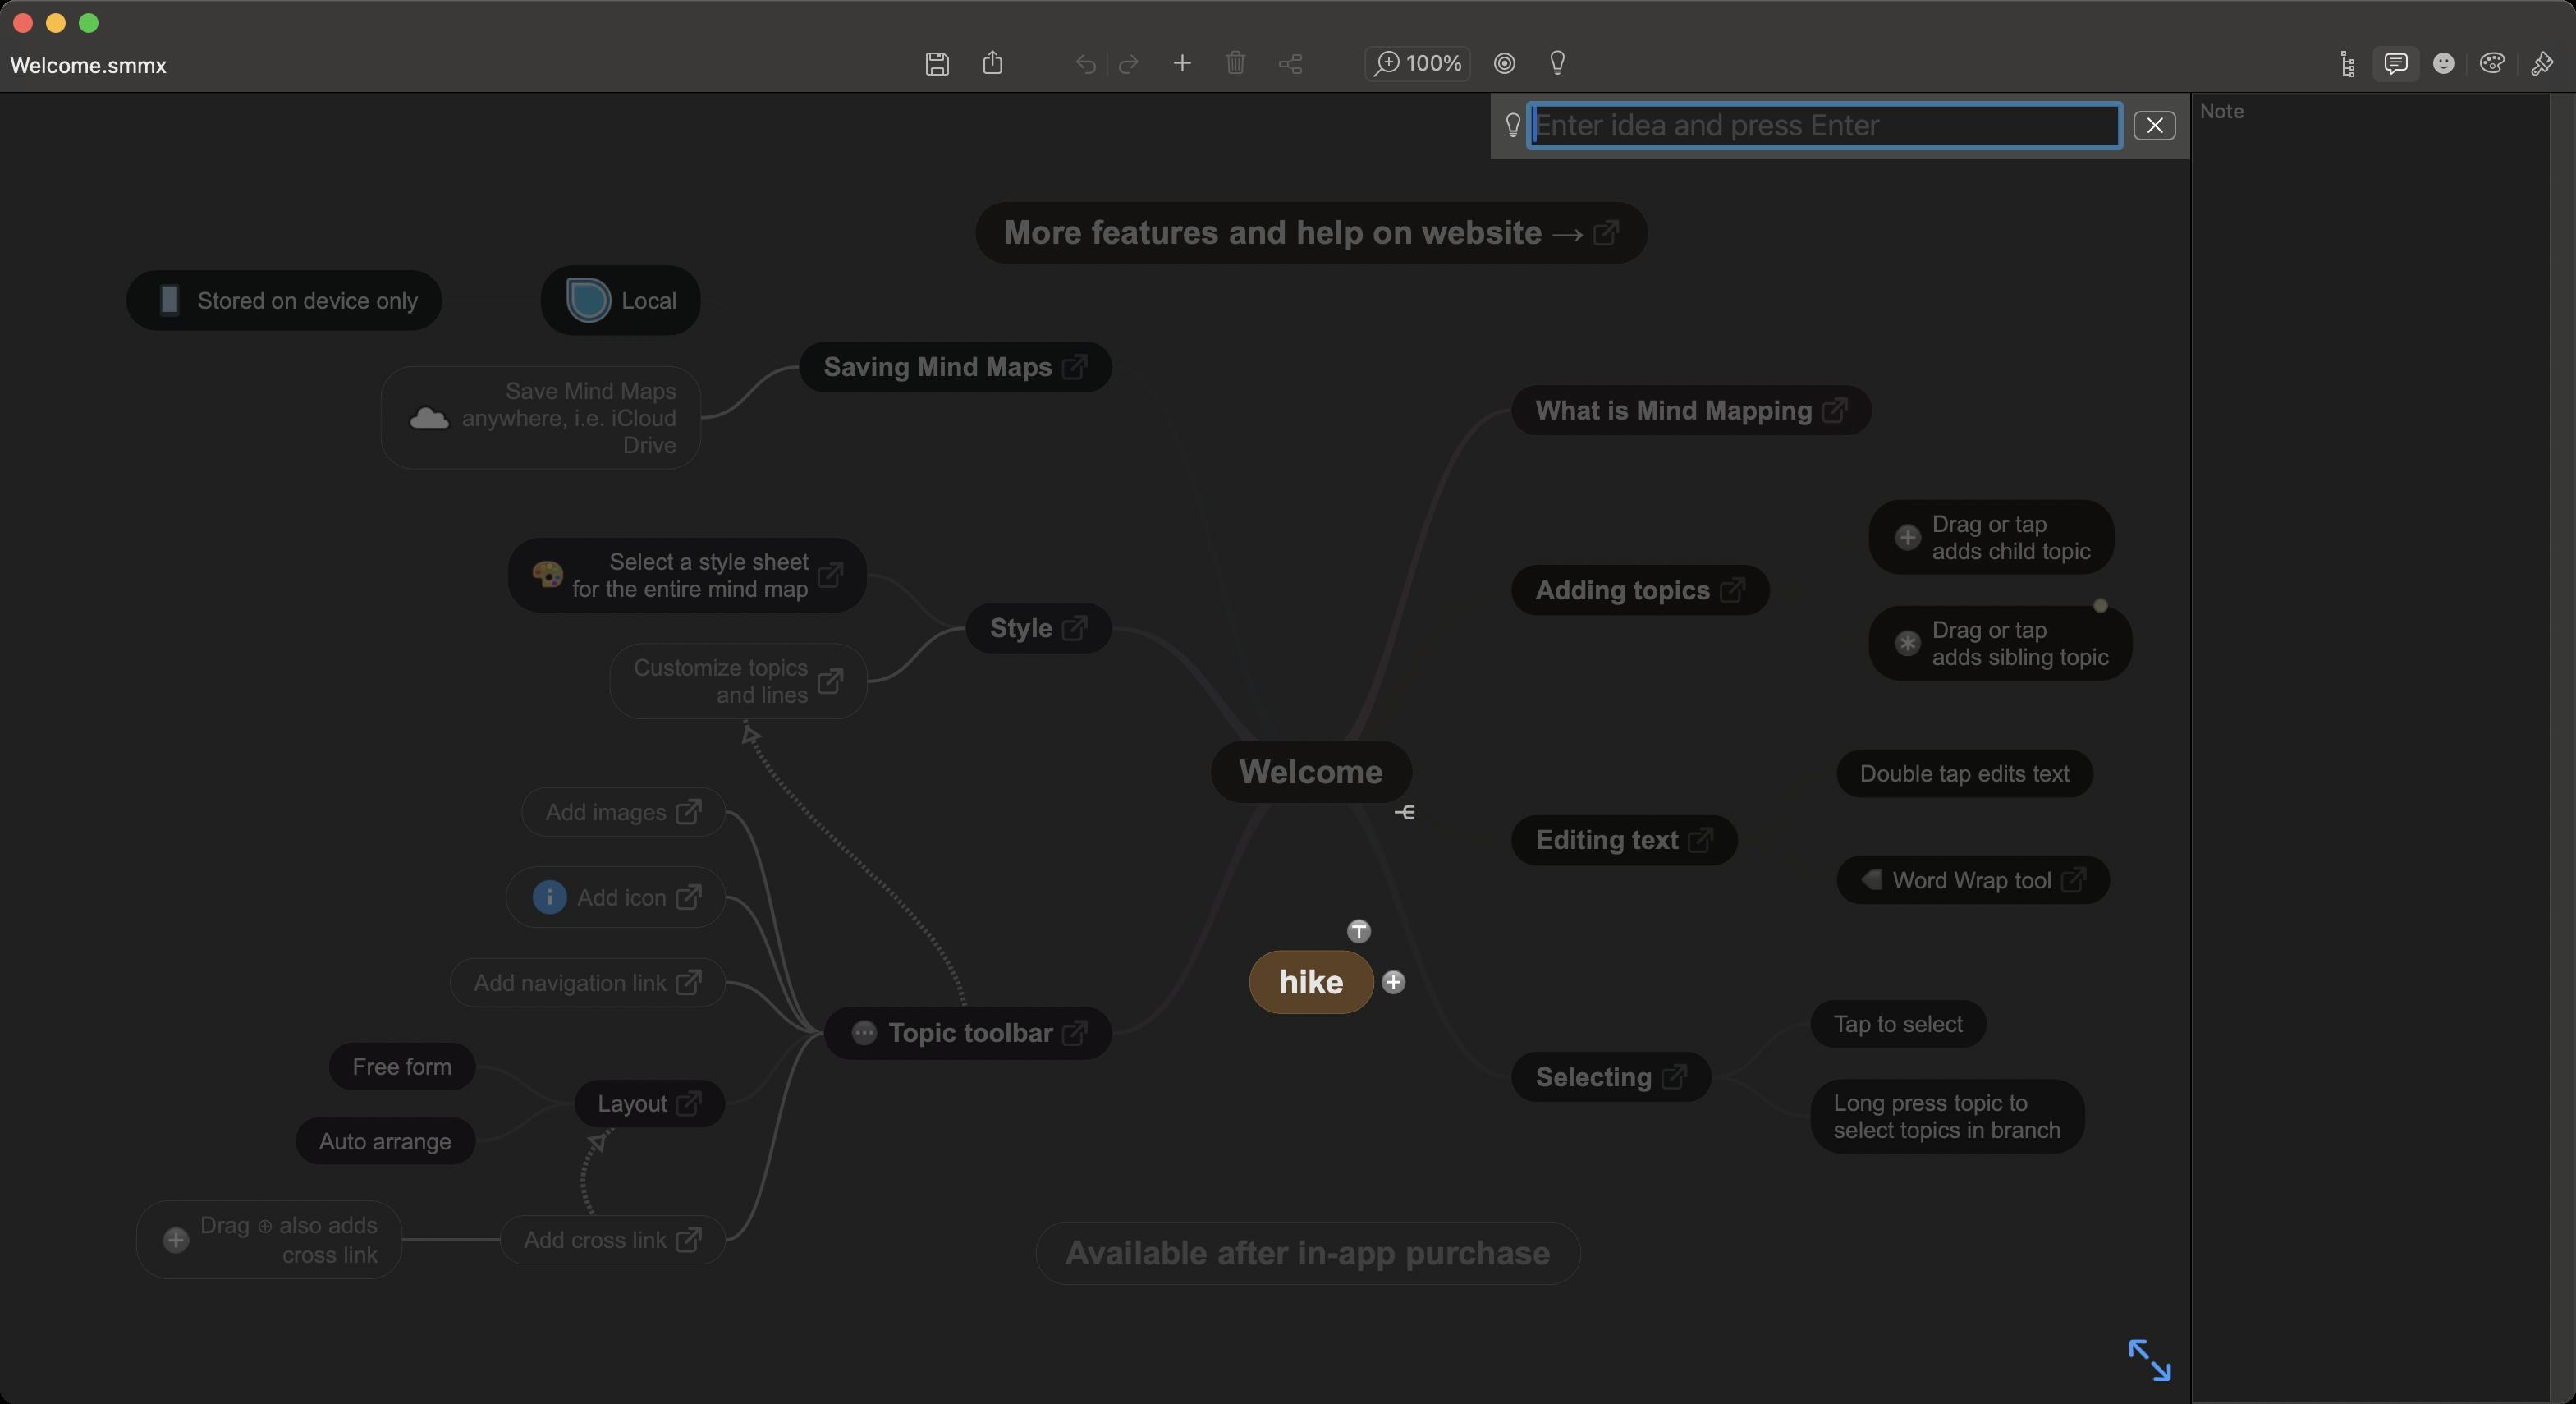
Accessibility tree:
{"name": "Welcome.smmx", "role": "AXWindow", "description": null, "role_description": "standard window", "value": null, "position": "64.00;118.00", "size": "1569;855", "children": [{"name": null, "role": "AXSplitGroup", "description": null, "role_description": "split group", "value": null, "position": "0.00;56.00", "size": "1569;799", "children": [{"name": "", "role": "AXButton", "description": "enter full screen", "role_description": "button", "value": null, "position": "1294.00;809.00", "size": "32;38", "children": []}, {"name": "", "role": "AXButton", "description": "stop progress", "role_description": "button", "value": null, "position": "1299.50;67.50", "size": "26;19", "children": []}, {"name": null, "role": "AXImage", "description": "", "role_description": "image", "value": null, "position": "916.00;67.50", "size": "12;17", "children": []}, {"name": null, "role": "AXTextField", "description": null, "role_description": "text field", "value": "", "position": "931.50;63.50", "size": "360;26", "children": []}, {"name": null, "role": "AXSplitter", "description": null, "role_description": "splitter", "value": 1334.0, "position": "1334.00;56.00", "size": "1;799", "children": []}, {"name": null, "role": "AXGroup", "description": null, "role_description": "group", "value": null, "position": "1335.00;56.00", "size": "234;799", "children": [{"name": null, "role": "AXScrollArea", "description": null, "role_description": "scroll area", "value": null, "position": "1335.00;56.00", "size": "234;799", "children": [{"name": null, "role": "AXTextArea", "description": null, "role_description": "text entry area", "value": "", "position": "1336.00;57.00", "size": "217;797", "children": []}, {"name": null, "role": "AXScrollBar", "description": null, "role_description": "scroll bar", "value": 1.0, "position": "1553.00;57.00", "size": "15;797", "children": []}]}]}]}, {"name": null, "role": "AXToolbar", "description": null, "role_description": "toolbar", "value": null, "position": "0.00;28.00", "size": "1569;28", "children": [{"name": null, "role": "AXGroup", "description": null, "role_description": "group", "value": null, "position": "2.00;28.00", "size": "104;28", "children": [{"name": null, "role": "AXStaticText", "description": "Title", "role_description": "text", "value": "Welcome.smmx", "position": "4.00;30.50", "size": "100;17", "children": []}]}, {"name": null, "role": "AXButton", "description": "Save", "role_description": "button", "value": null, "position": "554.00;28.00", "size": "34;28", "children": []}, {"name": null, "role": "AXButton", "description": "Share", "role_description": "button", "value": null, "position": "588.00;28.00", "size": "33;28", "children": []}, {"name": null, "role": "AXGroup", "description": null, "role_description": "group", "value": null, "position": "645.00;28.00", "size": "59;28", "children": [{"name": null, "role": "AXGroup", "description": "Undo", "role_description": "group", "value": null, "position": "648.00;27.00", "size": "53;25", "children": [{"name": null, "role": "AXButton", "description": "undo", "role_description": "button", "value": null, "position": "648.00;27.00", "size": "27;25", "children": []}, {"name": null, "role": "AXButton", "description": "redo", "role_description": "button", "value": null, "position": "675.00;27.00", "size": "26;25", "children": []}]}]}, {"name": null, "role": "AXButton", "description": "Add", "role_description": "button", "value": null, "position": "704.00;28.00", "size": "32;28", "children": []}, {"name": null, "role": "AXButton", "description": "Delete", "role_description": "button", "value": null, "position": "736.00;28.00", "size": "33;28", "children": []}, {"name": null, "role": "AXButton", "description": "Layout", "role_description": "button", "value": null, "position": "769.00;28.00", "size": "34;28", "children": []}, {"name": null, "role": "AXButton", "description": "Zoom", "role_description": "button", "value": null, "position": "827.00;28.00", "size": "73;28", "children": []}, {"name": null, "role": "AXButton", "description": "Focus", "role_description": "button", "value": null, "position": "900.00;28.00", "size": "33;28", "children": []}, {"name": null, "role": "AXButton", "description": "Brainstorm", "role_description": "button", "value": null, "position": "933.00;28.00", "size": "31;28", "children": []}, {"name": null, "role": "AXGroup", "description": null, "role_description": "group", "value": null, "position": "1412.00;28.00", "size": "155;28", "children": [{"name": null, "role": "AXRadioGroup", "description": "Inspector", "role_description": "radio group", "value": "{\n    \"name\": null,\n    \"role\": \"AXRadioButton\",\n    \"description\": \"comment lines\",\n    \"role_description\": \"radio button\",\n    \"value\": 1,\n    \"position\": \"1445.00;27.00\",\n    \"size\": \"30;25\",\n    \"children\": []\n}", "position": "1415.00;27.00", "size": "149;25", "children": [{"name": null, "role": "AXRadioButton", "description": null, "role_description": "radio button", "value": 0, "position": "1415.00;27.00", "size": "30;25", "children": []}, {"name": null, "role": "AXRadioButton", "description": "comment lines", "role_description": "radio button", "value": 1, "position": "1445.00;27.00", "size": "30;25", "children": []}, {"name": null, "role": "AXRadioButton", "description": null, "role_description": "radio button", "value": 0, "position": "1475.00;27.00", "size": "28;25", "children": []}, {"name": null, "role": "AXRadioButton", "description": null, "role_description": "radio button", "value": 0, "position": "1503.00;27.00", "size": "31;25", "children": []}, {"name": null, "role": "AXRadioButton", "description": "format", "role_description": "radio button", "value": 0, "position": "1534.00;27.00", "size": "30;25", "children": []}]}]}]}, {"name": null, "role": "AXButton", "description": null, "role_description": "close button", "value": null, "position": "7.00;6.00", "size": "14;16", "children": []}, {"name": null, "role": "AXButton", "description": null, "role_description": "full screen button", "value": null, "position": "47.00;6.00", "size": "14;16", "children": [{"name": null, "role": "AXGroup", "description": null, "role_description": "group", "value": null, "position": "47.00;6.00", "size": "14;16", "children": [{"name": null, "role": "AXGroup", "description": null, "role_description": "group", "value": null, "position": "47.00;6.00", "size": "14;16", "children": []}]}]}, {"name": null, "role": "AXButton", "description": null, "role_description": "minimize button", "value": null, "position": "27.00;6.00", "size": "14;16", "children": []}]}